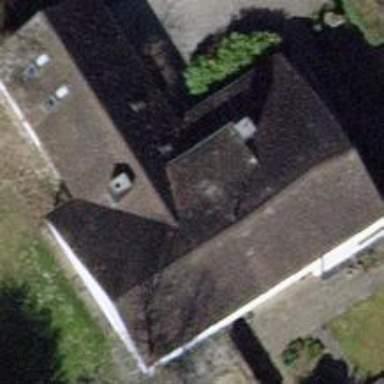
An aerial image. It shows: Detached building with gabled roof.